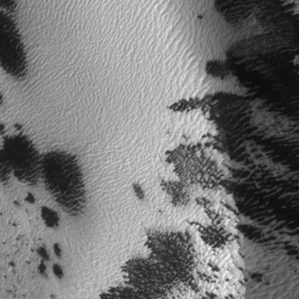
Label: frost